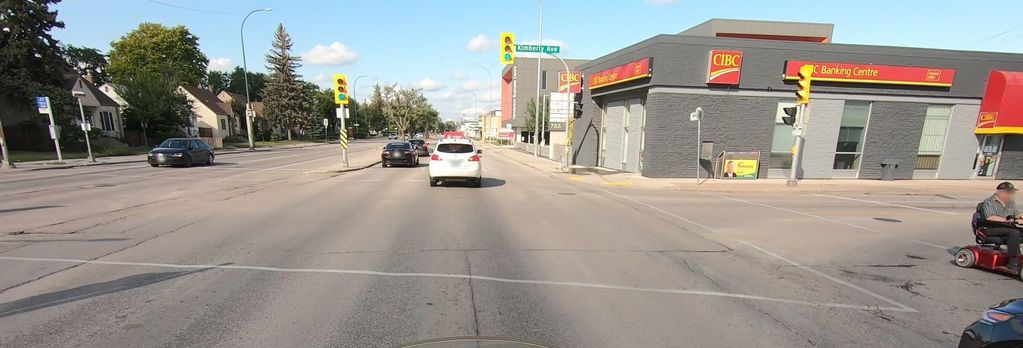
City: winnipeg